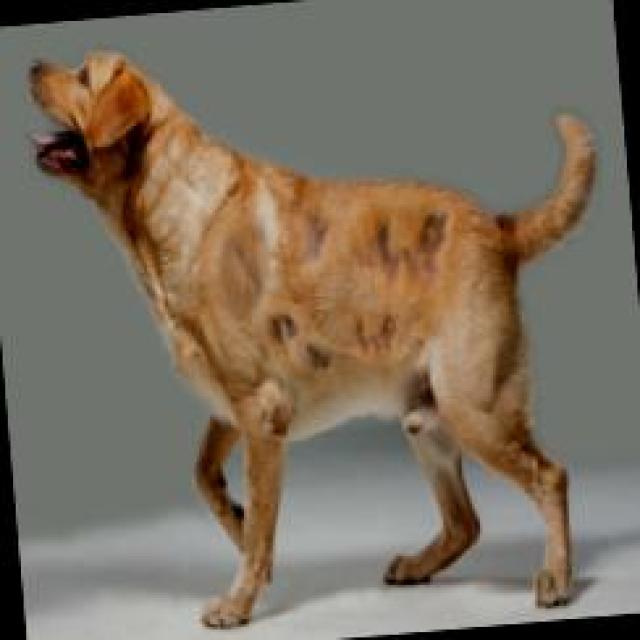
Canine fungal skin infection — characterized by alopecia, scaling, crusting, and circular lesions. Common agents include Malassezia and Candida species.